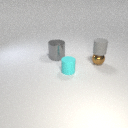
small cyan rubber cylinder to the left of small brown metal sphere